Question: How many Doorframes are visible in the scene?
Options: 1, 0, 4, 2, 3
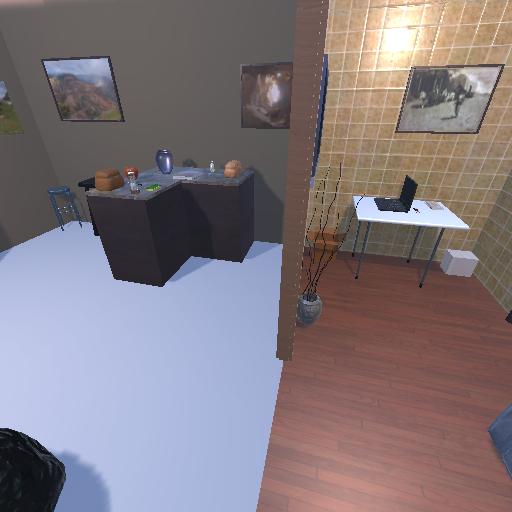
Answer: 1